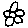
Label: flower